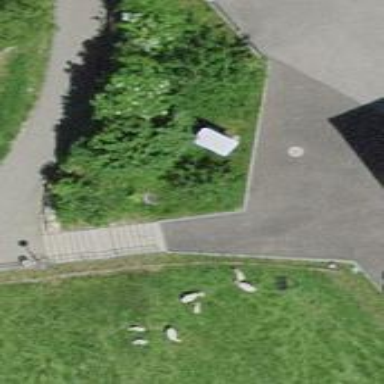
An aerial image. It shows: Set of steps on the road.